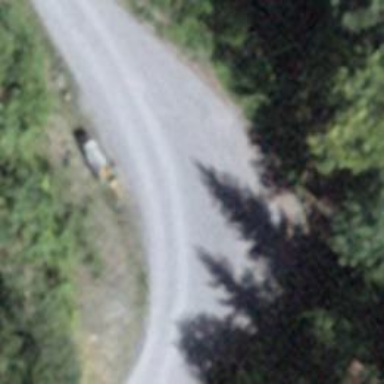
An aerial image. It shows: Unclassified road with asphalt surface.